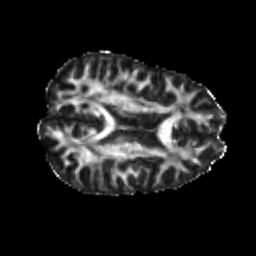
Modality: FA
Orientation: axial
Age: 22
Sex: male
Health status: healthy
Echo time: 0.074 s